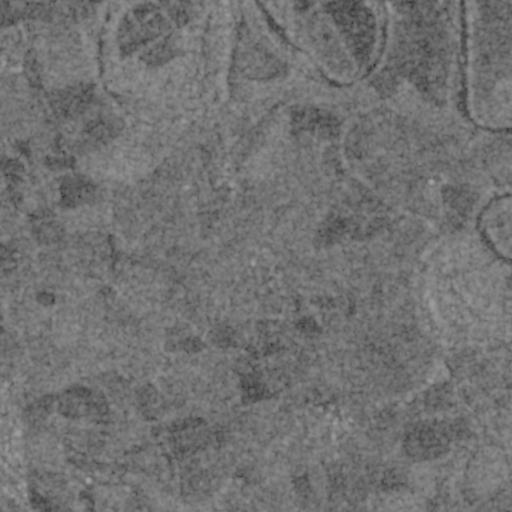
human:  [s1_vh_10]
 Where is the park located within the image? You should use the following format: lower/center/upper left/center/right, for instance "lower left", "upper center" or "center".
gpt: The park is located in the lower left of the image.
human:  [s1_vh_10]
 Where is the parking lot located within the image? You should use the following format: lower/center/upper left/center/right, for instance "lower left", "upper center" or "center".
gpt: The parking lot is located in the lower left of the image.
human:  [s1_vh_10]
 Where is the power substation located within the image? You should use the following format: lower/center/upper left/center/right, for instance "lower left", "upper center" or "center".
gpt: The power substation is located in the lower right of the image.
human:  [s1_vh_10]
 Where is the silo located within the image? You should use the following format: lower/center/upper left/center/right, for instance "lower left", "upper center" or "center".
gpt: The silo is located in the lower left of the image.
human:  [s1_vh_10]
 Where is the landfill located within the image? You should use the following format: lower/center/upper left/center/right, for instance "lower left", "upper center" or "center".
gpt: There is no landfill in the image.

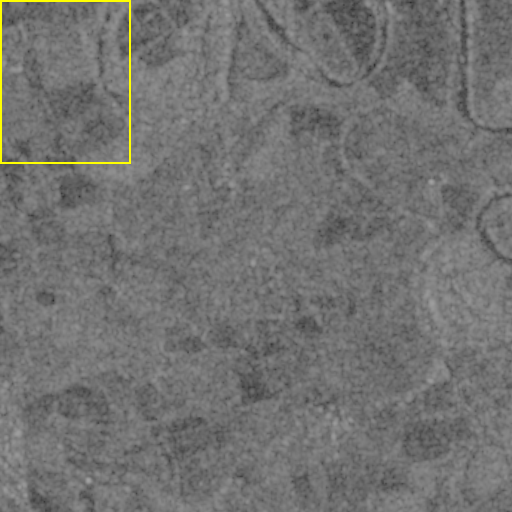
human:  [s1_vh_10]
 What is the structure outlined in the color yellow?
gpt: The structure outlined in yellow is a crop field.
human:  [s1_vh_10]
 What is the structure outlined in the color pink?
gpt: There is no pink outline.